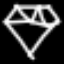
Label: diamond